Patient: sex F, age 66
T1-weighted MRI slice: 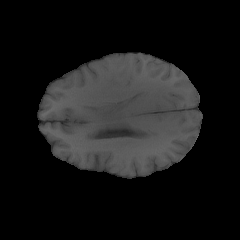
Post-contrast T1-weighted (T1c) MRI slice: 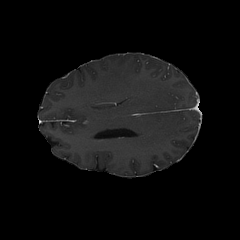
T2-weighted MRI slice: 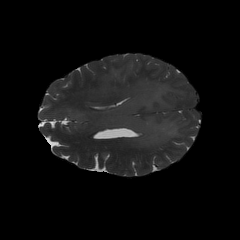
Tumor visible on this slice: yes
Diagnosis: Astrocytoma, IDH-wildtype
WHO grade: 2